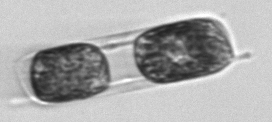
Label: Hemiaulus